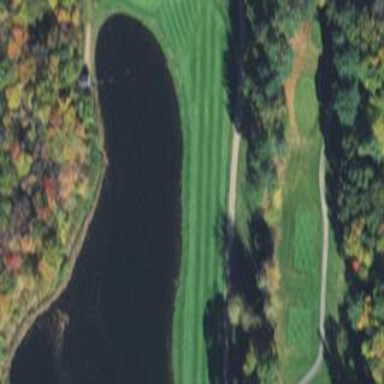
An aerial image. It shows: Golf fairway surrounded by grass.